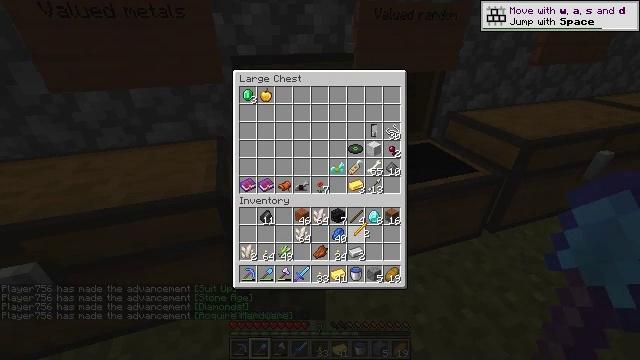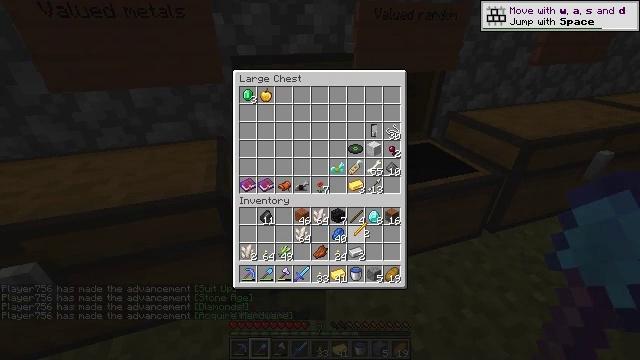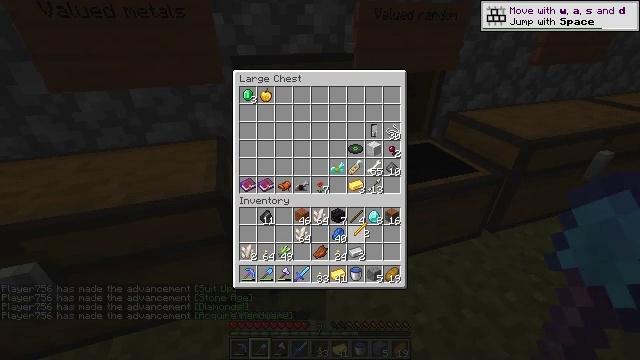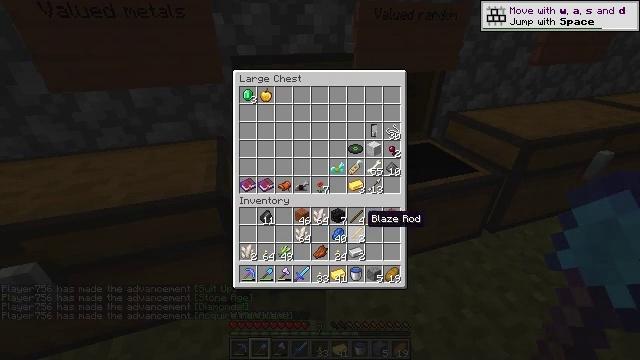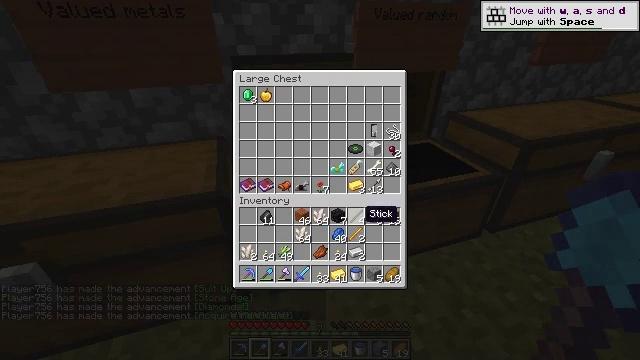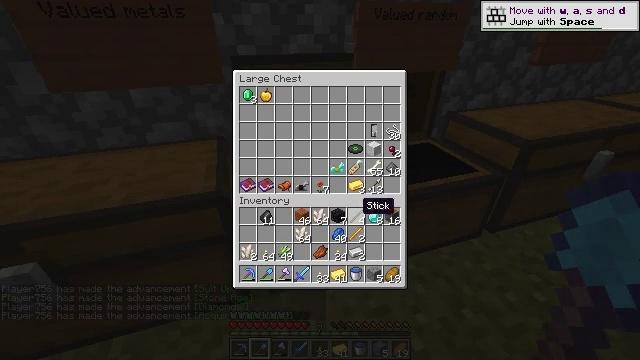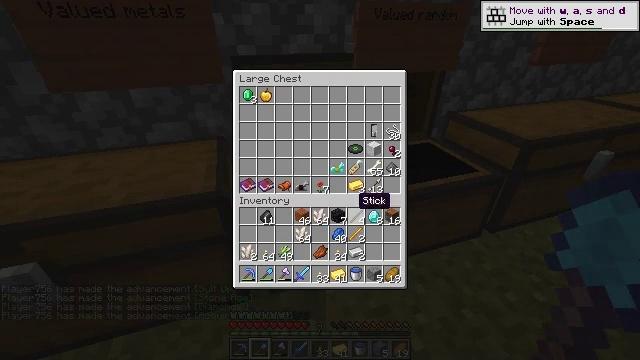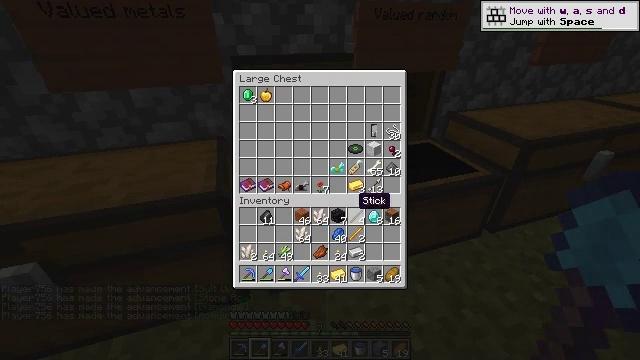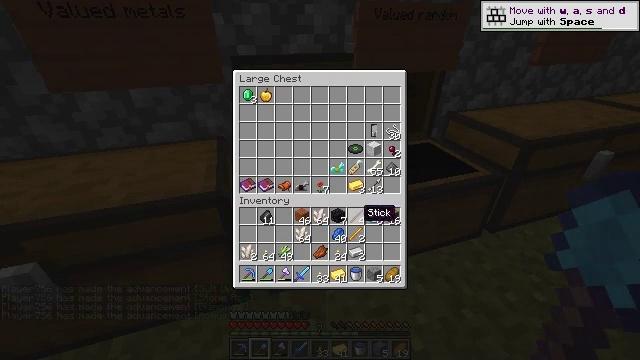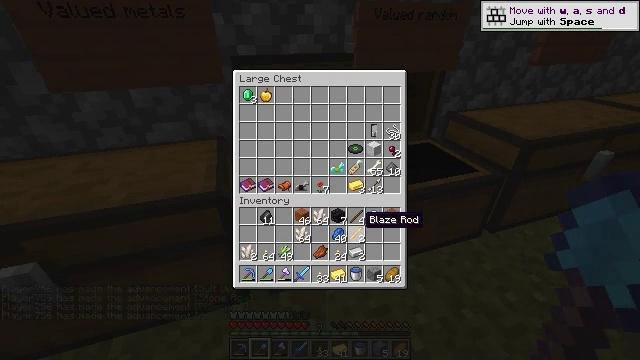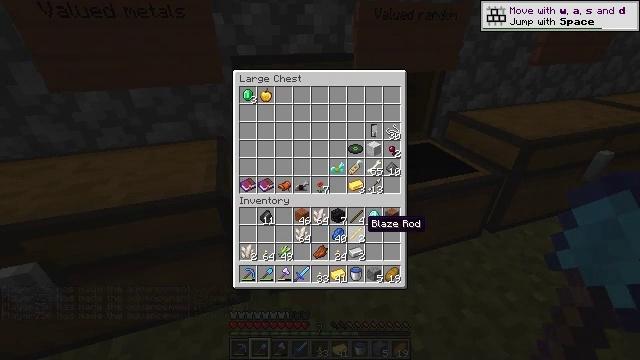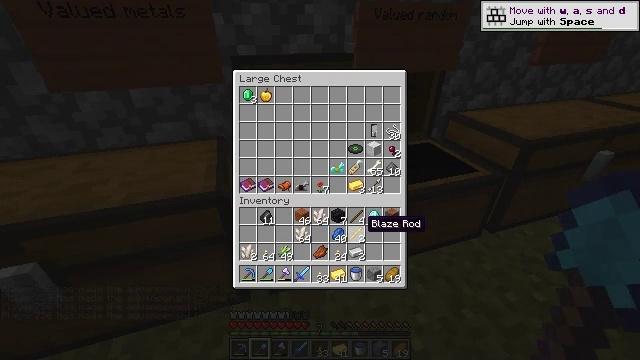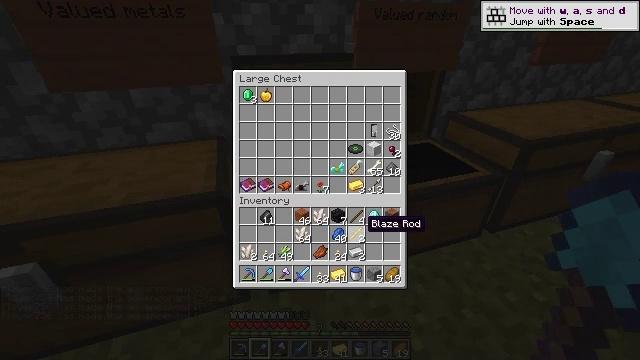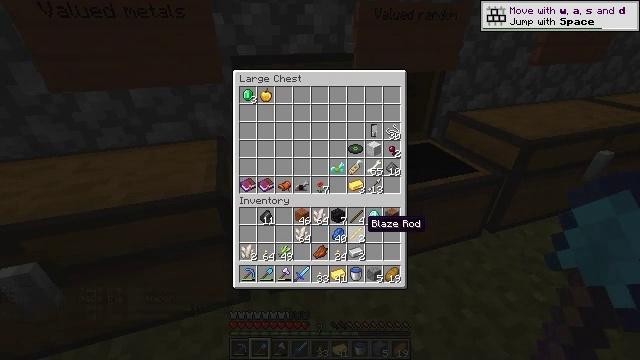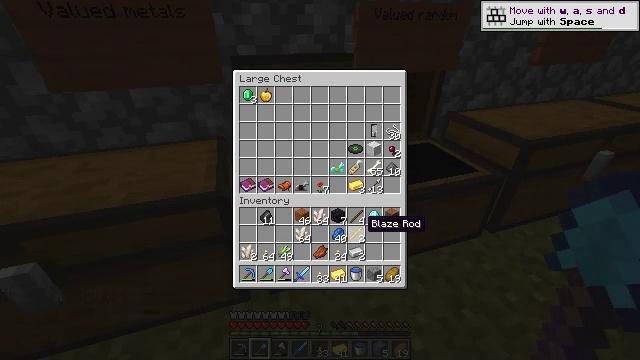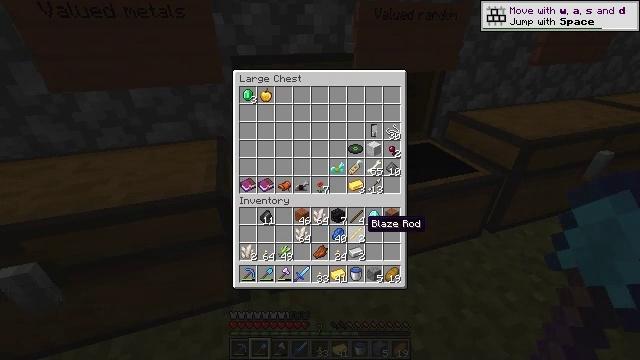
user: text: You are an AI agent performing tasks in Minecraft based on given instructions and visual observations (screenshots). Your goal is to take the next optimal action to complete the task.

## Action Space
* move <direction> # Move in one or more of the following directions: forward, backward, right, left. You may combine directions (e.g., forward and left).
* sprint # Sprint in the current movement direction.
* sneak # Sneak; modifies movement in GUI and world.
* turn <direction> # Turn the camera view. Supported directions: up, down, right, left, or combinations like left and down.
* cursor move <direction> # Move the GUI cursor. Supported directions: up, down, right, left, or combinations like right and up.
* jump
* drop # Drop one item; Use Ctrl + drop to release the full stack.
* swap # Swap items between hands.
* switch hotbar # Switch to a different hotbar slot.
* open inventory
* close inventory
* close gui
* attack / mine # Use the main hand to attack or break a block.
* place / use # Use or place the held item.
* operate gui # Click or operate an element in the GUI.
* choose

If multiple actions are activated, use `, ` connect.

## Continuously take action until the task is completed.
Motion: motion action
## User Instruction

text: Open the crafting grid for blaze powder.
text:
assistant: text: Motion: operate gui
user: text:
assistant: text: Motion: operate gui
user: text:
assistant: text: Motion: no_op
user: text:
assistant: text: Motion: no_op
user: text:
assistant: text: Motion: cursor move up
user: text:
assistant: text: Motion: no_op
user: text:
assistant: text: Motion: no_op
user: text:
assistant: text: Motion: cursor move down
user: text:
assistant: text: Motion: no_op
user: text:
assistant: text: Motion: no_op
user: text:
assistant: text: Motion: no_op
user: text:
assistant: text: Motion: no_op
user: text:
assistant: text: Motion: no_op
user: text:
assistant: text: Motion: no_op
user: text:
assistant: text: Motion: no_op
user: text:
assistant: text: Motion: operate gui
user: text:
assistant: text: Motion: operate gui
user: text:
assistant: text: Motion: operate gui
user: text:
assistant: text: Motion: cursor move right
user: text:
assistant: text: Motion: cursor move right
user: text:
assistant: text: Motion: no_op
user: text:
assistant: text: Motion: no_op
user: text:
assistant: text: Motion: no_op
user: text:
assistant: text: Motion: no_op
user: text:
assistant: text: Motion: no_op
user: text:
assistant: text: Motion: no_op
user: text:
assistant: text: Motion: no_op
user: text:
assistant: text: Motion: no_op
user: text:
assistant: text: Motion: no_op
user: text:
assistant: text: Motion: no_op